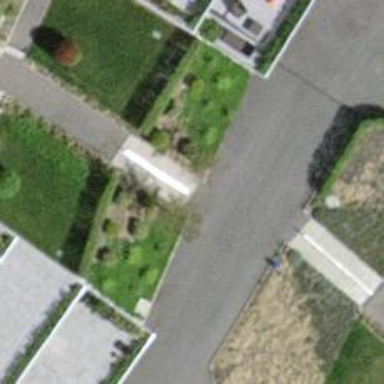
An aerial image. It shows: Road with steps.